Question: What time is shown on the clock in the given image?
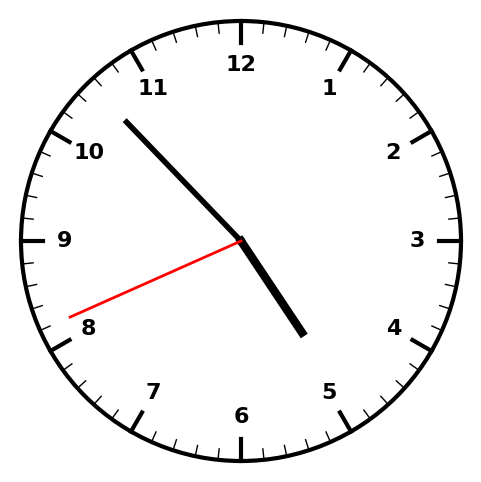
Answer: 04:52:41